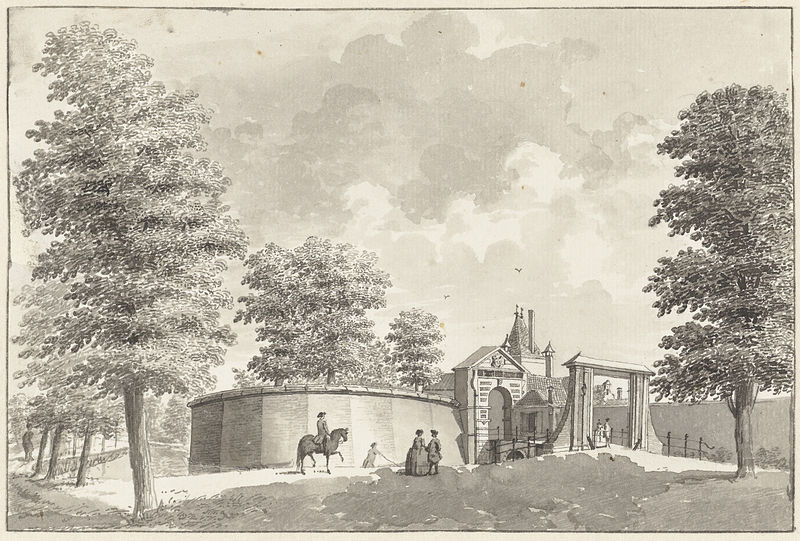
Titel: De Leidse Poort te Haarlem
Künstler: Hendrik Spilman
Standort: Amsterdam
Institution: Rijksmuseum
Schlagwörter: escalier, fleurs, nature, fleur, oiseau, fruit, paon